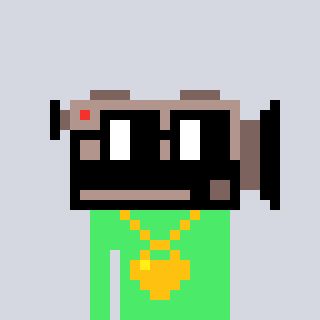
a pixel art character with square black glasses, a camcorder-shaped head and a teal-colored body on a cool background